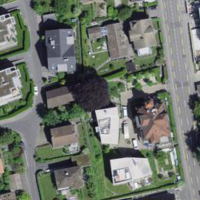
EUNIS habitat code: 54
Species observed at this site:
Impatiens balfourii